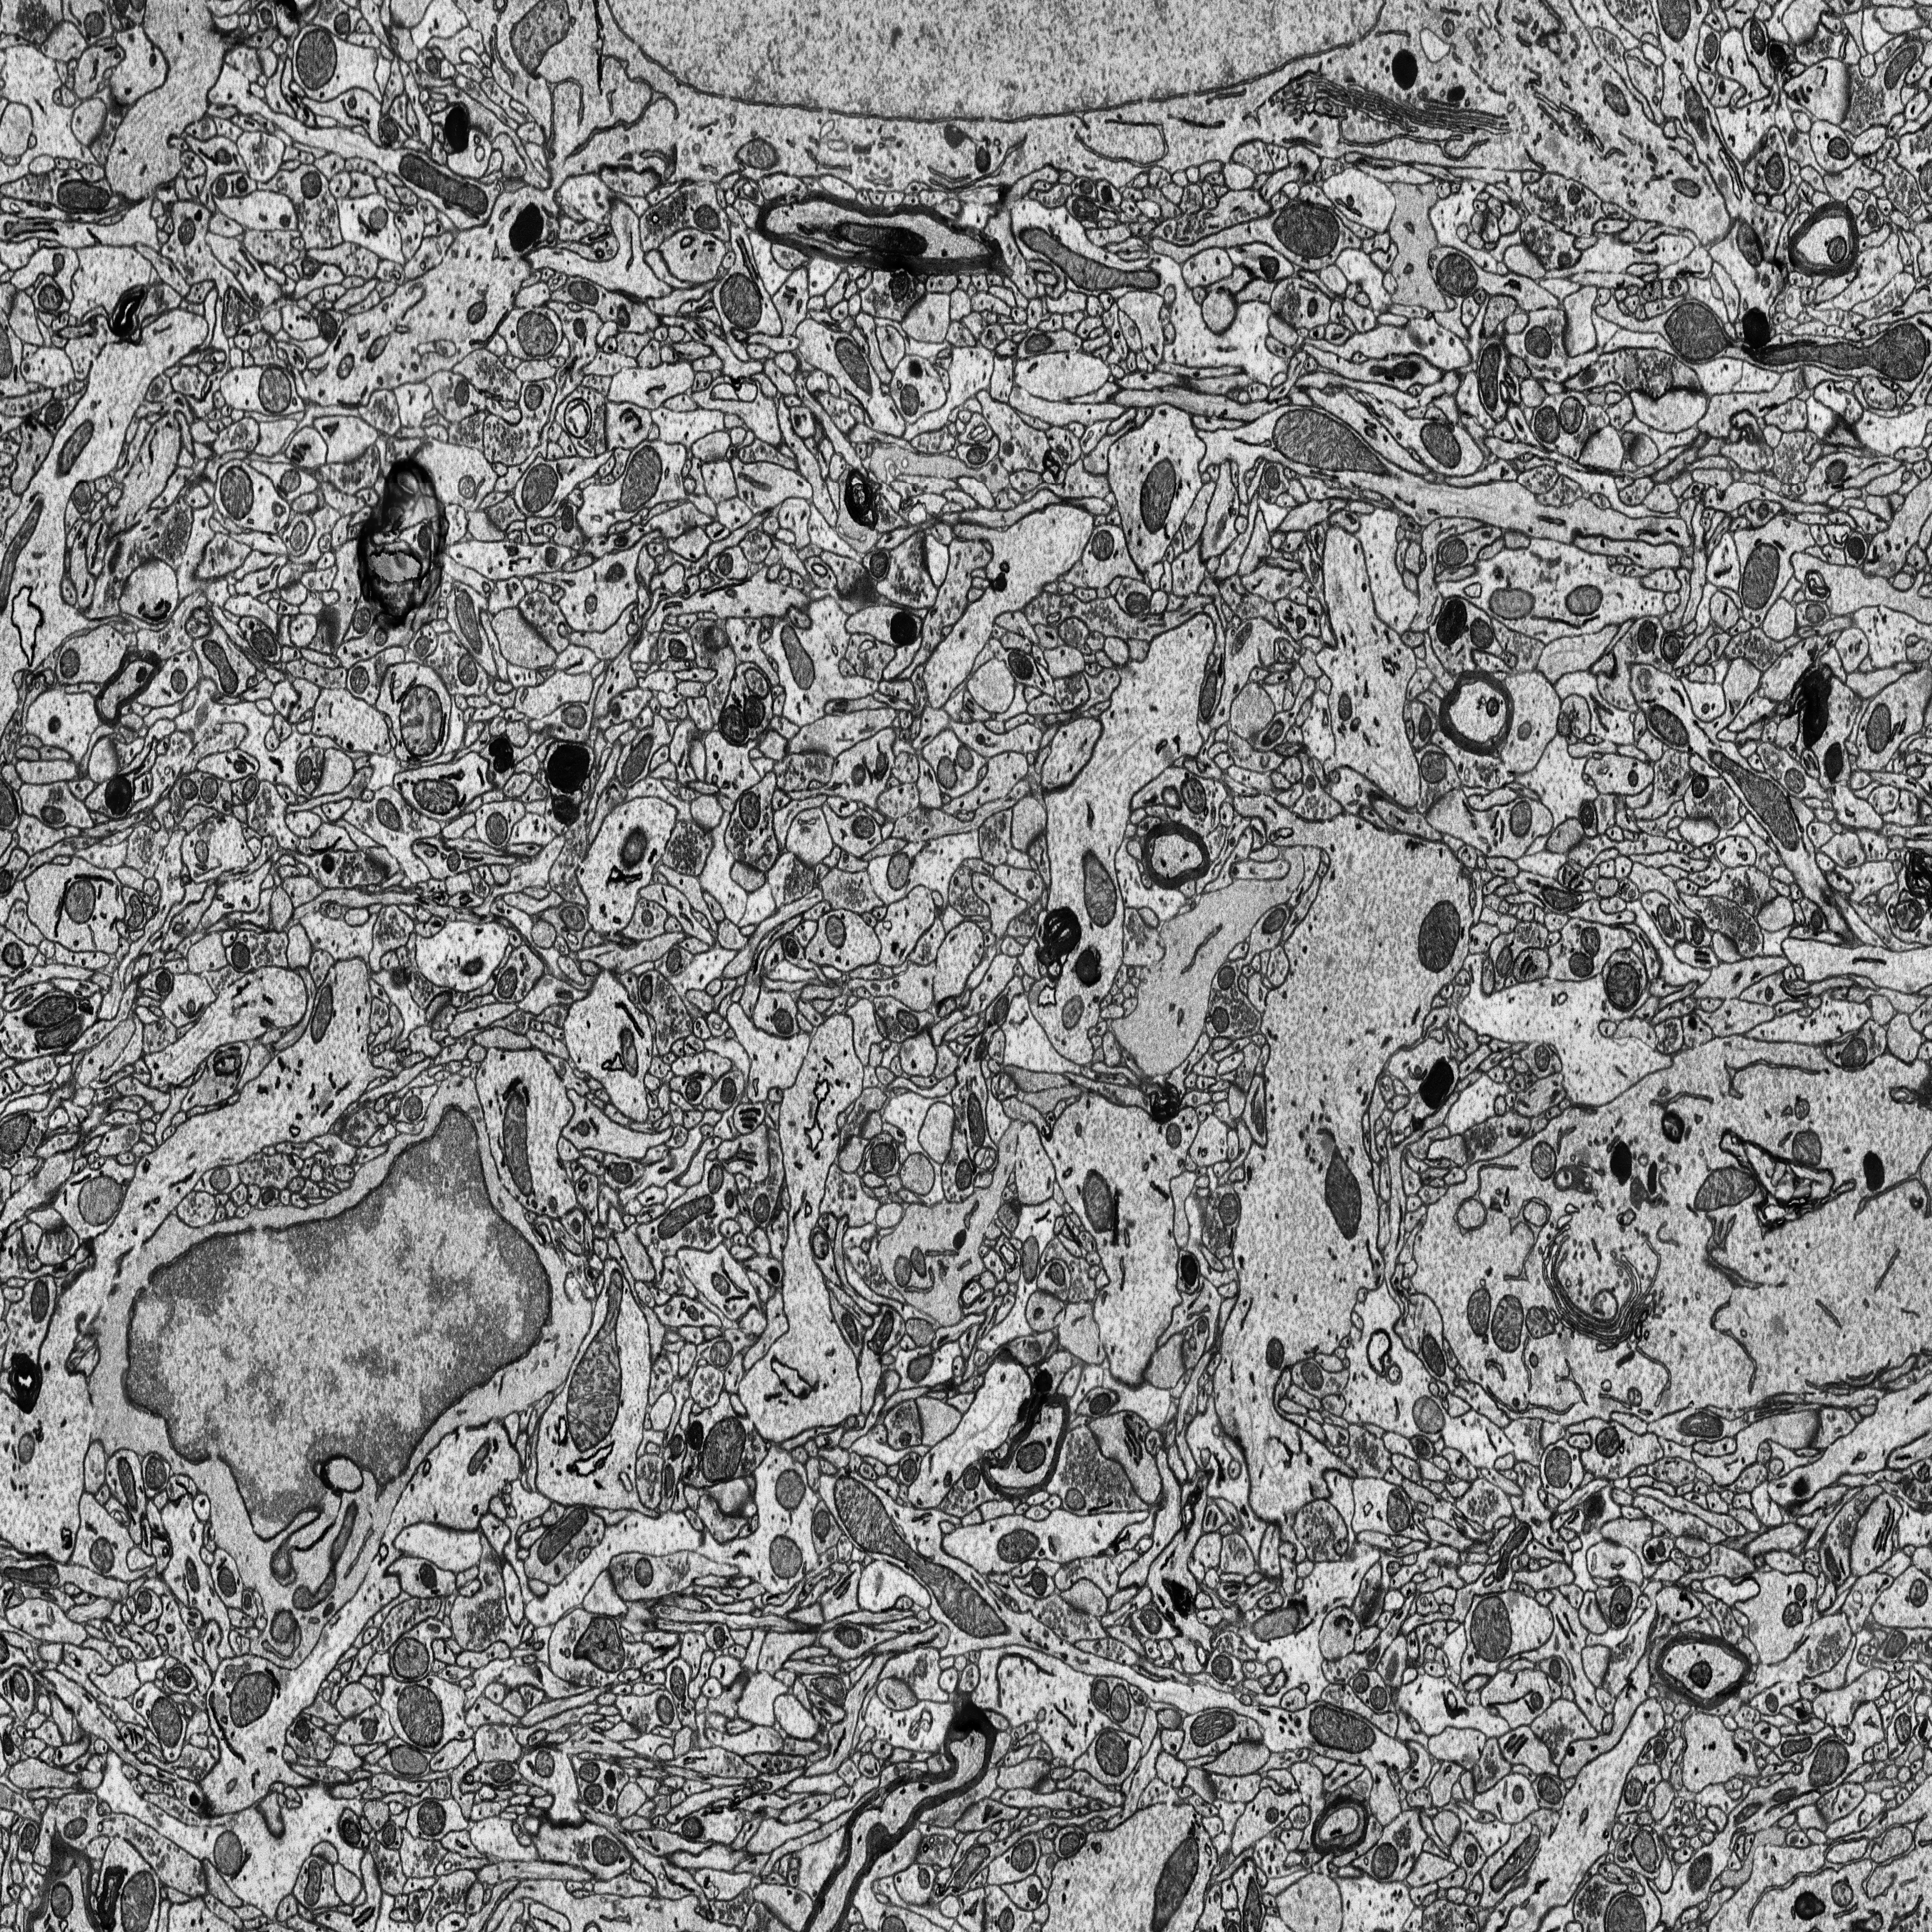
Electron microscopy slice of rat cortex tissue
Slice depth (z): 89
Mitochondria instances in slice: 387